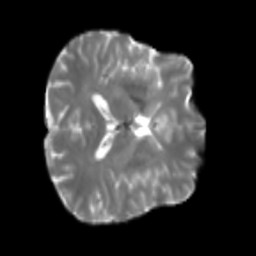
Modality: T2w
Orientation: axial
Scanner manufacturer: siemens
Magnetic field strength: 3 T
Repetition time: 4 s
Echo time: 0.0594 s